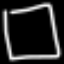
Label: square